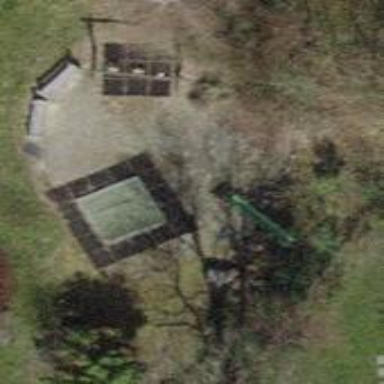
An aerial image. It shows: Playground area for leisure activities on the land.